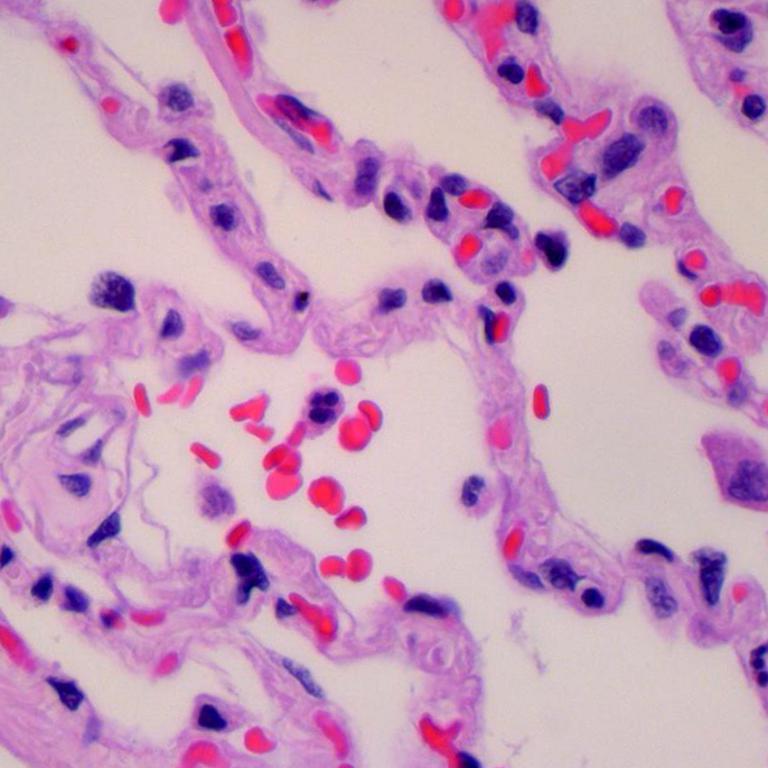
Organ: lung
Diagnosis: benign